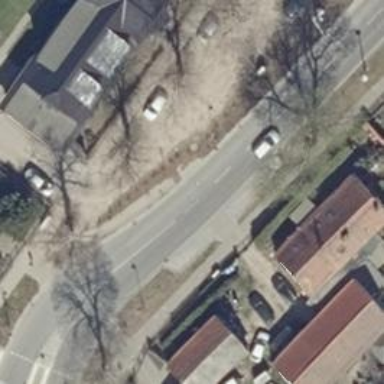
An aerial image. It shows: Tertiary road with asphalt surface and separate sidewalks on both sides. The road has lane markings.